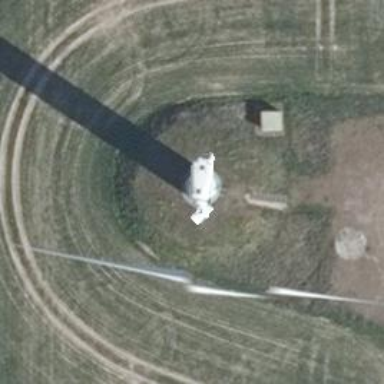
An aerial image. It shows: Wind power generator.